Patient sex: F
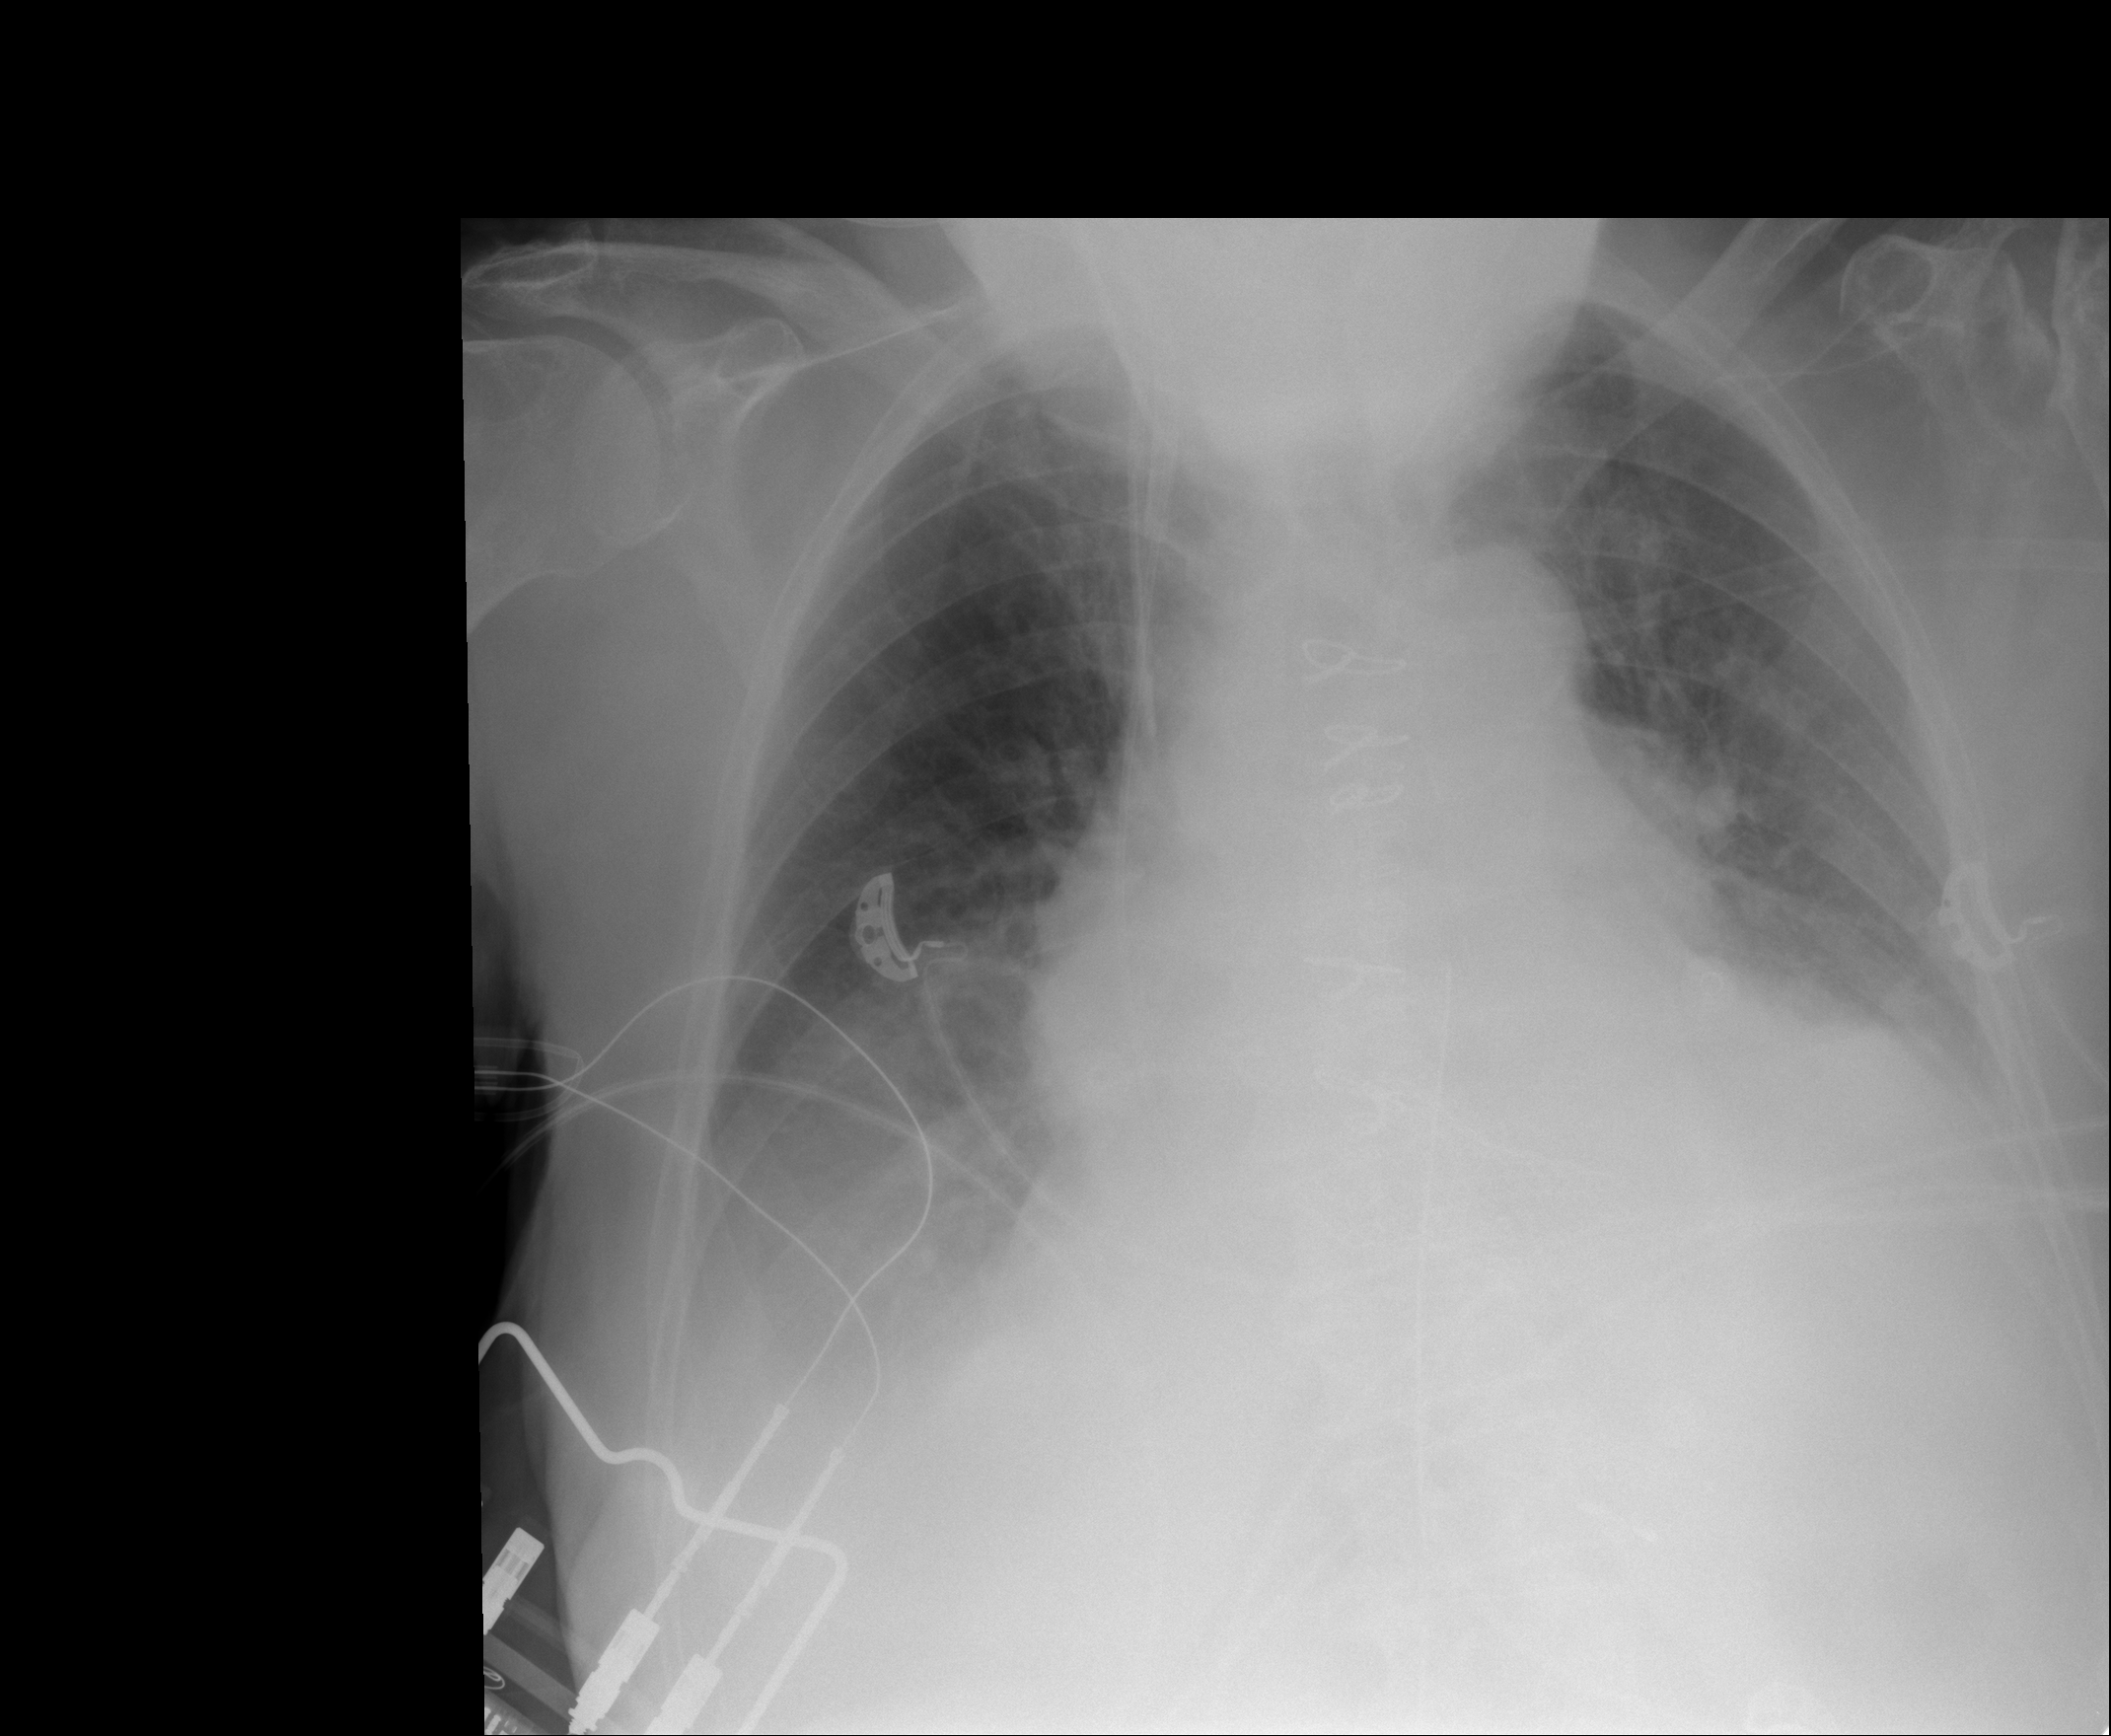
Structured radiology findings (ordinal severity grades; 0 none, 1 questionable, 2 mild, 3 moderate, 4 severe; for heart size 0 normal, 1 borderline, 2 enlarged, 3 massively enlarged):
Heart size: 2
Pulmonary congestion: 2
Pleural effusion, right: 3
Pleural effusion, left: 2
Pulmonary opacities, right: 0
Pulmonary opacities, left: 1
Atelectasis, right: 2
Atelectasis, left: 2